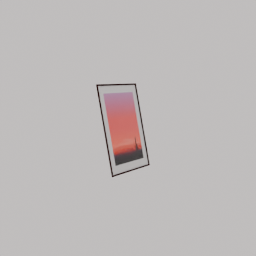
Label: decoration